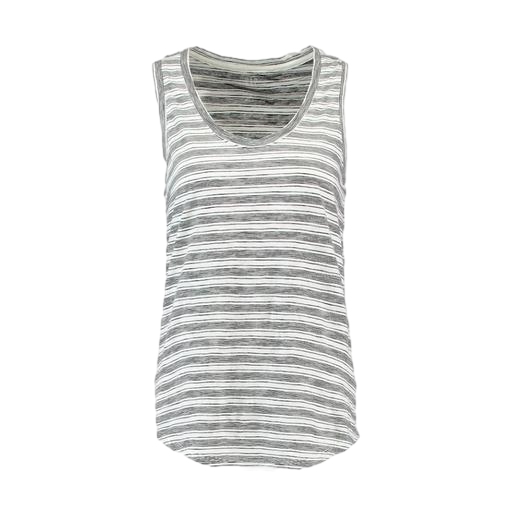
grey and white tank top, grey and white striped tank top, sleeveless white and gray shirt, white background